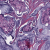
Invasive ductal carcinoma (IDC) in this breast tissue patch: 1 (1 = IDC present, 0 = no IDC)